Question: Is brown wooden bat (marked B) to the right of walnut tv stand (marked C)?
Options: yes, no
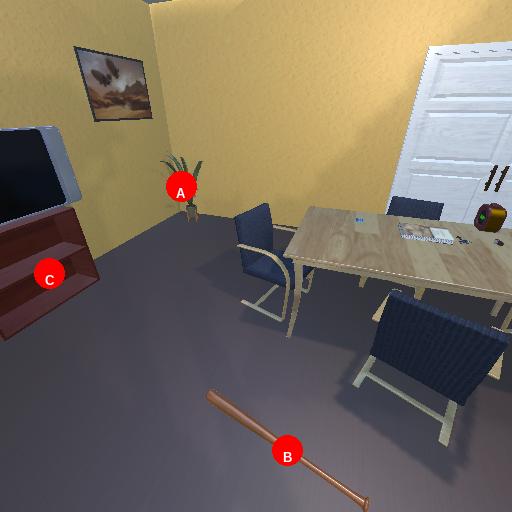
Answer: yes